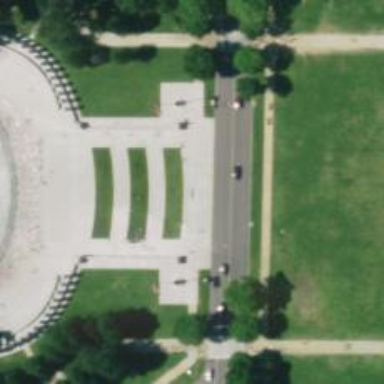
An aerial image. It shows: Historic memorial.